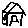
Label: house